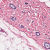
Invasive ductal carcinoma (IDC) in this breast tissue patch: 1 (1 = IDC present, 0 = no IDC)